Field crop: maize
Growth stage: 2
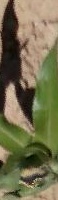
Species: maize